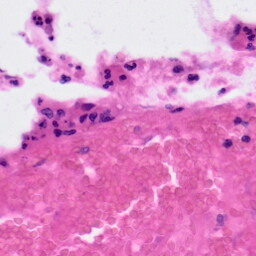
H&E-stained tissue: Colon